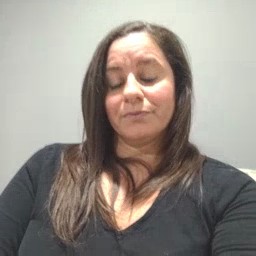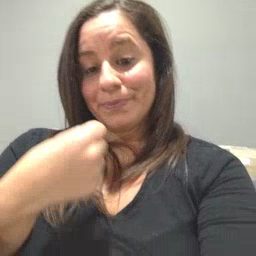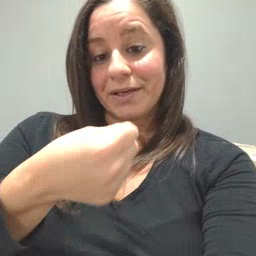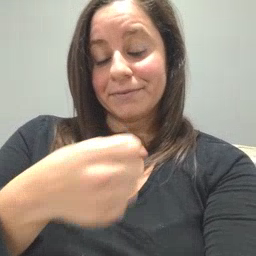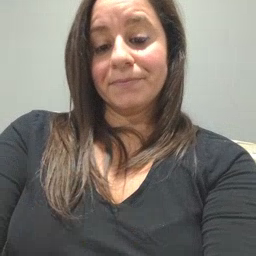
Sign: make